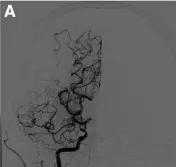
Preoperative DSA of the right ICA, anteroposterior (AP).
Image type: radiology (ct)